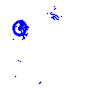
Particle: electron